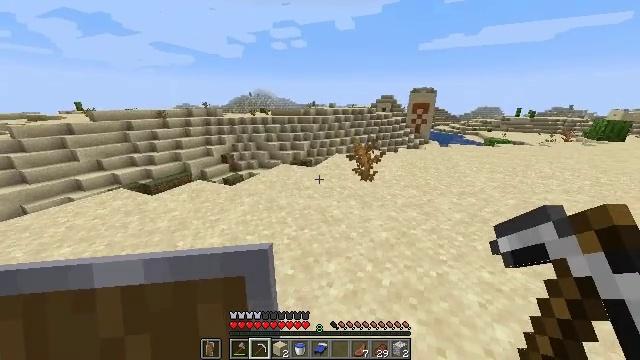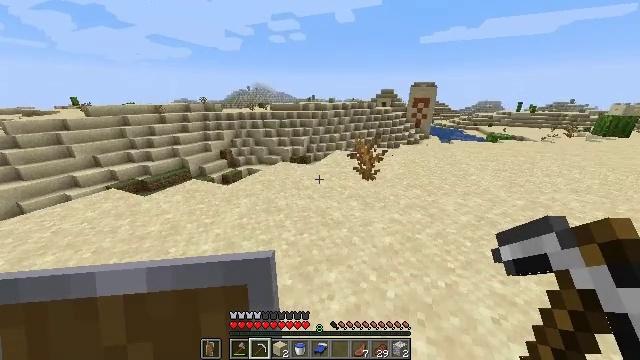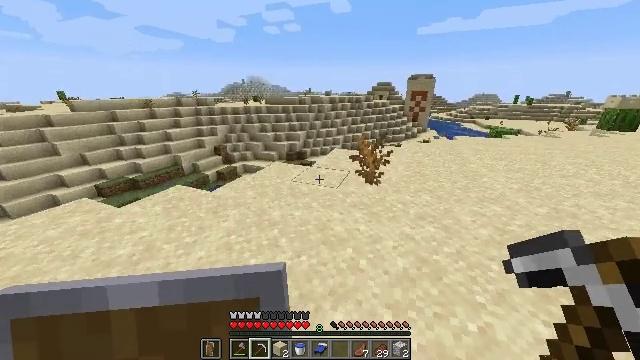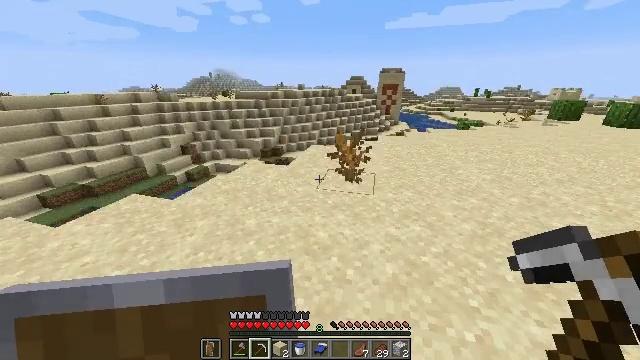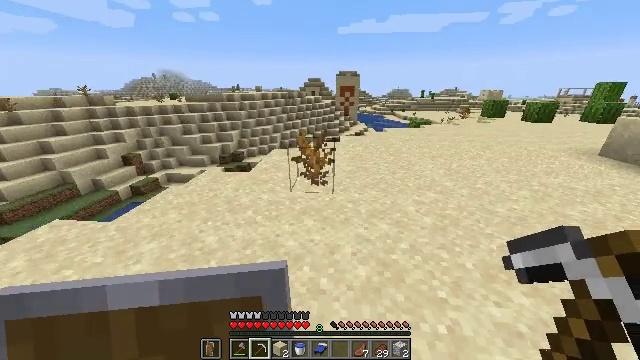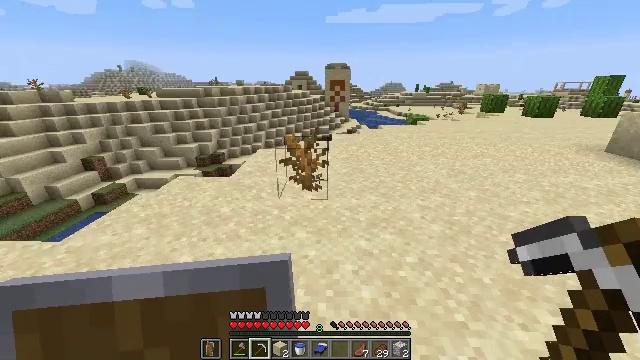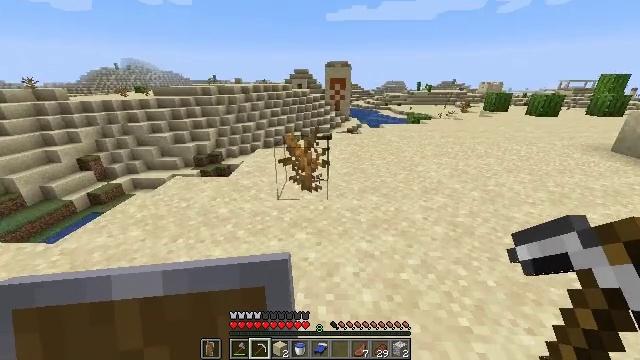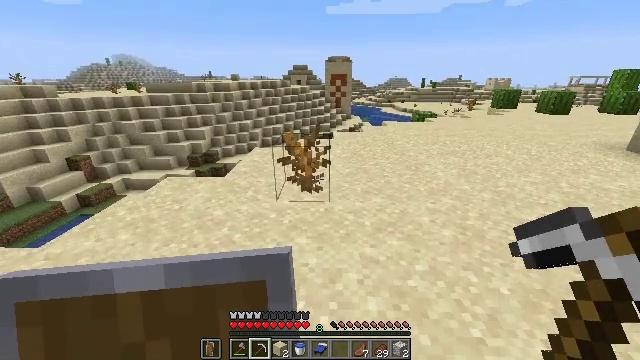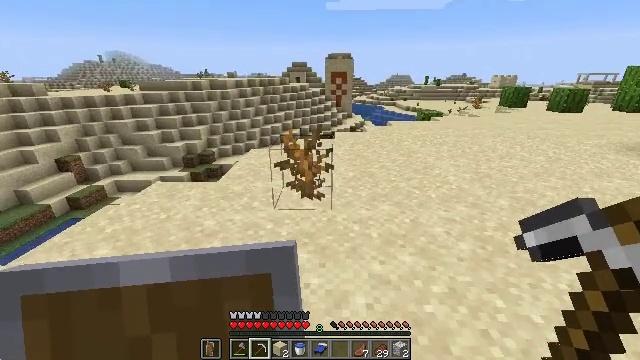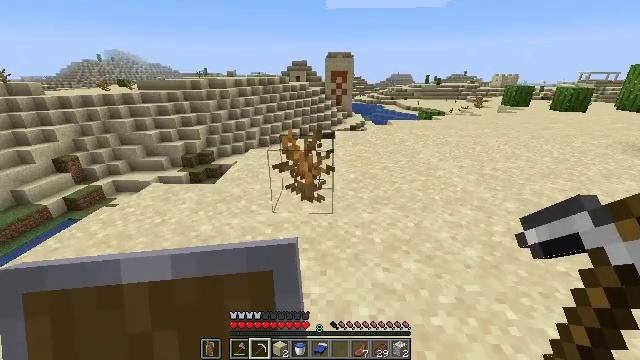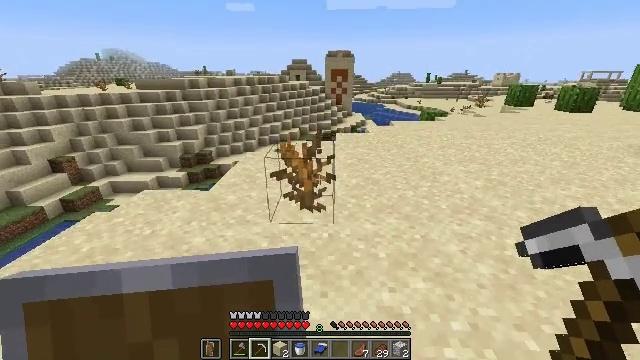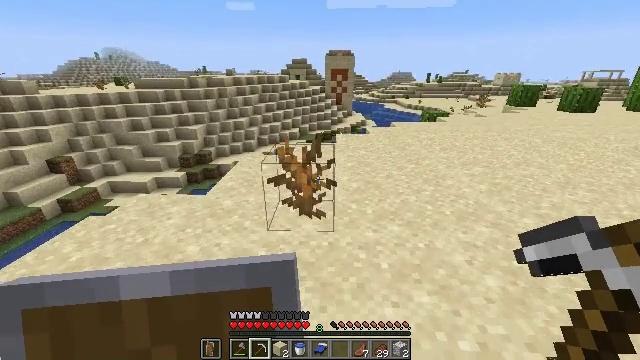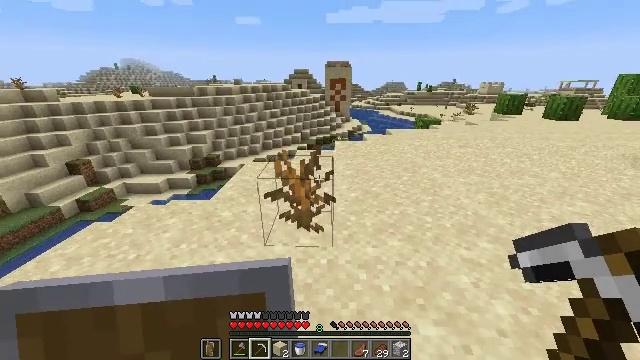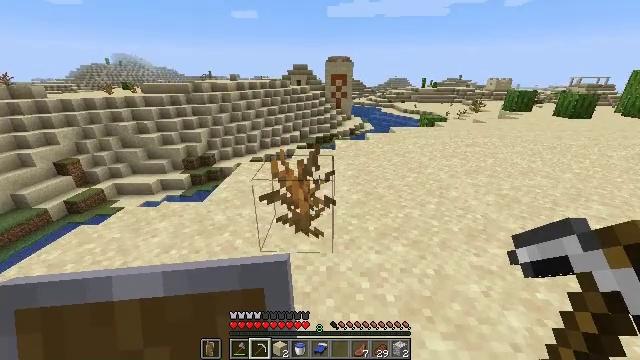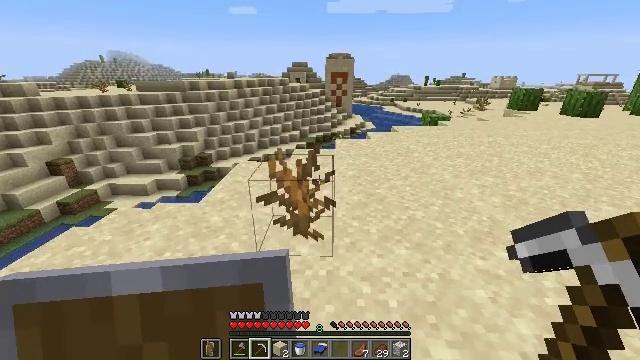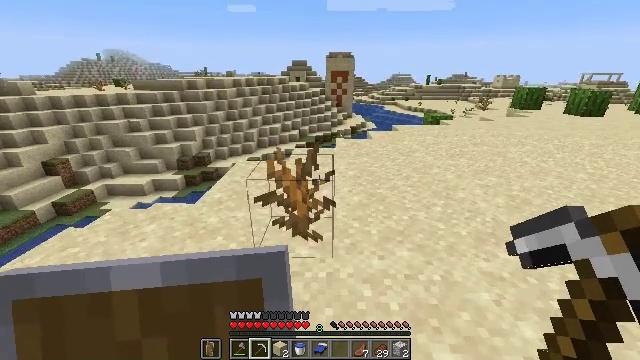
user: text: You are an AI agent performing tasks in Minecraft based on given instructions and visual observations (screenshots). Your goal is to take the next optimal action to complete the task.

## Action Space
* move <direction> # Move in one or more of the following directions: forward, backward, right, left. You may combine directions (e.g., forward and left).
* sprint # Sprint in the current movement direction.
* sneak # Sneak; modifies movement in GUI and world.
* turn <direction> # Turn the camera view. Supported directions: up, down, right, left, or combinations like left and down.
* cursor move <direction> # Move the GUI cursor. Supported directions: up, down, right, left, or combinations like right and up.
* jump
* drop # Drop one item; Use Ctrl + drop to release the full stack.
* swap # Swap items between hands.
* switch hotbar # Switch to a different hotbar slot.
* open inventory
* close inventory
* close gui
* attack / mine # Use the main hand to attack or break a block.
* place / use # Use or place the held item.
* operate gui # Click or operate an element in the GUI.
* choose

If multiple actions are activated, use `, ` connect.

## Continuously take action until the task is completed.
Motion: motion action
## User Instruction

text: Mine the orange terracotta block.
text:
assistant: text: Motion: move forward, turn down
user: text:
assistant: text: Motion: move forward, turn down
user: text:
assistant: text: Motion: move forward, turn right and down
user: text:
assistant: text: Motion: turn right
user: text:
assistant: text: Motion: turn right
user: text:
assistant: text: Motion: no_op
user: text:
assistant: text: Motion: move forward
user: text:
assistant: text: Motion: move forward
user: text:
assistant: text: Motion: move forward
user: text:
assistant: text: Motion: move forward
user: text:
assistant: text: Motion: move forward, sprint
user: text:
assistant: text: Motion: sprint
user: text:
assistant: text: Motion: sprint
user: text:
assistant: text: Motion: sprint
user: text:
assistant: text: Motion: sprint
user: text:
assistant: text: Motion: move forward, sprint
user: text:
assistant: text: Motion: move forward, sprint
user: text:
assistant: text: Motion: move forward, sprint
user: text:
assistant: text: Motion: move forward, sprint
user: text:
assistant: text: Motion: move forward, sprint
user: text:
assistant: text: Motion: move forward, sprint
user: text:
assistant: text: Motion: move forward, sprint
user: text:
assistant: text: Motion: move forward, sprint
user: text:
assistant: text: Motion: move forward, sprint
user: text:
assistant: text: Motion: move forward, sprint
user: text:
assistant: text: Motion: move forward, sprint
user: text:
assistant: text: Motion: move forward, sprint
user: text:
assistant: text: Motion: move forward, sprint
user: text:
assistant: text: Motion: move forward, sprint
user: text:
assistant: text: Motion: move forward, sprint